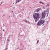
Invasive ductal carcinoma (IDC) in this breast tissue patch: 0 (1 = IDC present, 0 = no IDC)